Question: I have a problem with getting an Array in Angular. It only works if I click the button twice to get the Array. I need to get the data in 1 click (see Img at the end of the page).
'''
@Injectable()
export class ConexionPersonService {
_people: Person[];
constructor(
private http: HttpClient,
) { }
public getPeople(): void {
const url = 'assets/Json/listPerson.json';
this.http.get<Person[]>(url).subscribe(data => {this._people = data});
console.log('ANTESobtenido ' , this._people);
}
public getPerson(id:number): Person{
console.log('ID ' , id);
if(this._people) {
var per = this._people.find(person => person.id_user == id);
console.log('obtenido ' , per);
return this._people.find(person => person.id_user == id);
}
}
}
'''
---
'''
export class DetailUserComponent implements OnInit {
detailPerson: Person;
People:Person[];
@Input() id;
that;
constructor(
private route: ActivatedRoute,
private conexion: ConexionPersonService) { }
ngOnInit() {
this.id = +this.route.snapshot.paramMap.get('id');
this.conexion.getPeople();
this.getPerson();
}
getPerson(): void {
this.detailPerson = this.conexion.getPerson(this.id);
}
'''
So the problem is that the first time it does not work, but after that it does work.

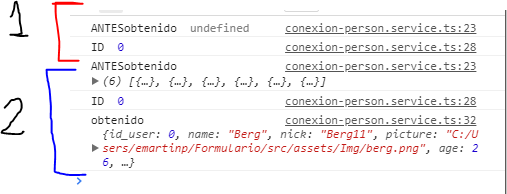
Answer: Implementation is not correct, it could be more simpler have a look on following solution:
'''
export class DetailUserComponent implements OnInit {
detailPerson: Person;
@Input() id;
constructor(private service: ConexionPersonService) {}
ngOnInit() {
this.id = +this.route.snapshot.paramMap.get('id');
}
ngAfterViewInit() {
this.getPerson();
}
getPerson(): void {
this.detailPerson = this.conexion.getPerson(this.id);
}
}
'''
'''
@Injectable()
export class ConexionPersonService {
_people: Person[];
constructor(
private http: HttpClient,
) {
this.getPeople();
}
public getPeople() {
const url = 'assets/Json/listPerson.json';
this.http.get<Person[]>(url).subscribe(data => this._people = data);
}
public getPerson(id:number): Person {
if(this._people) {
return this._people.find(person => person.id_user = id);
}
}
}
'''